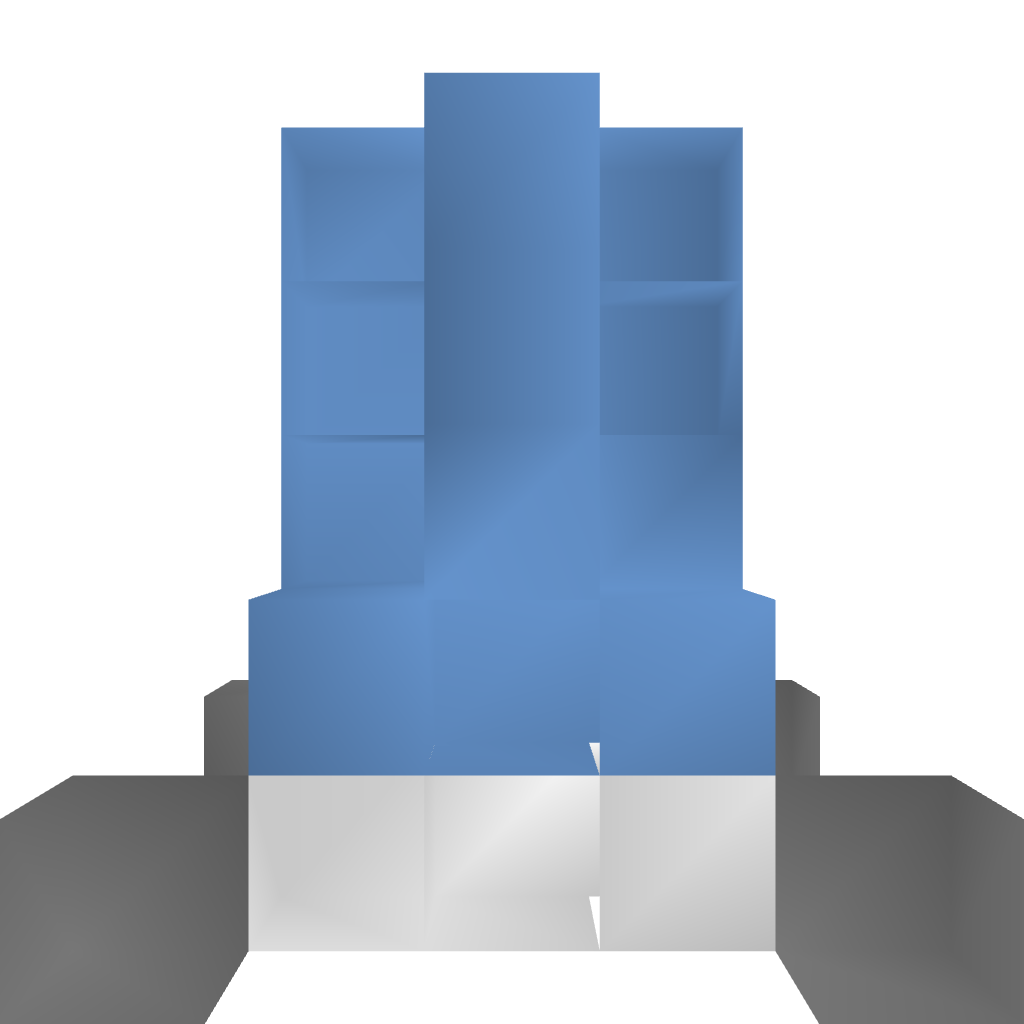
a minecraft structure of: Micro Fountain high quality